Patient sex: M
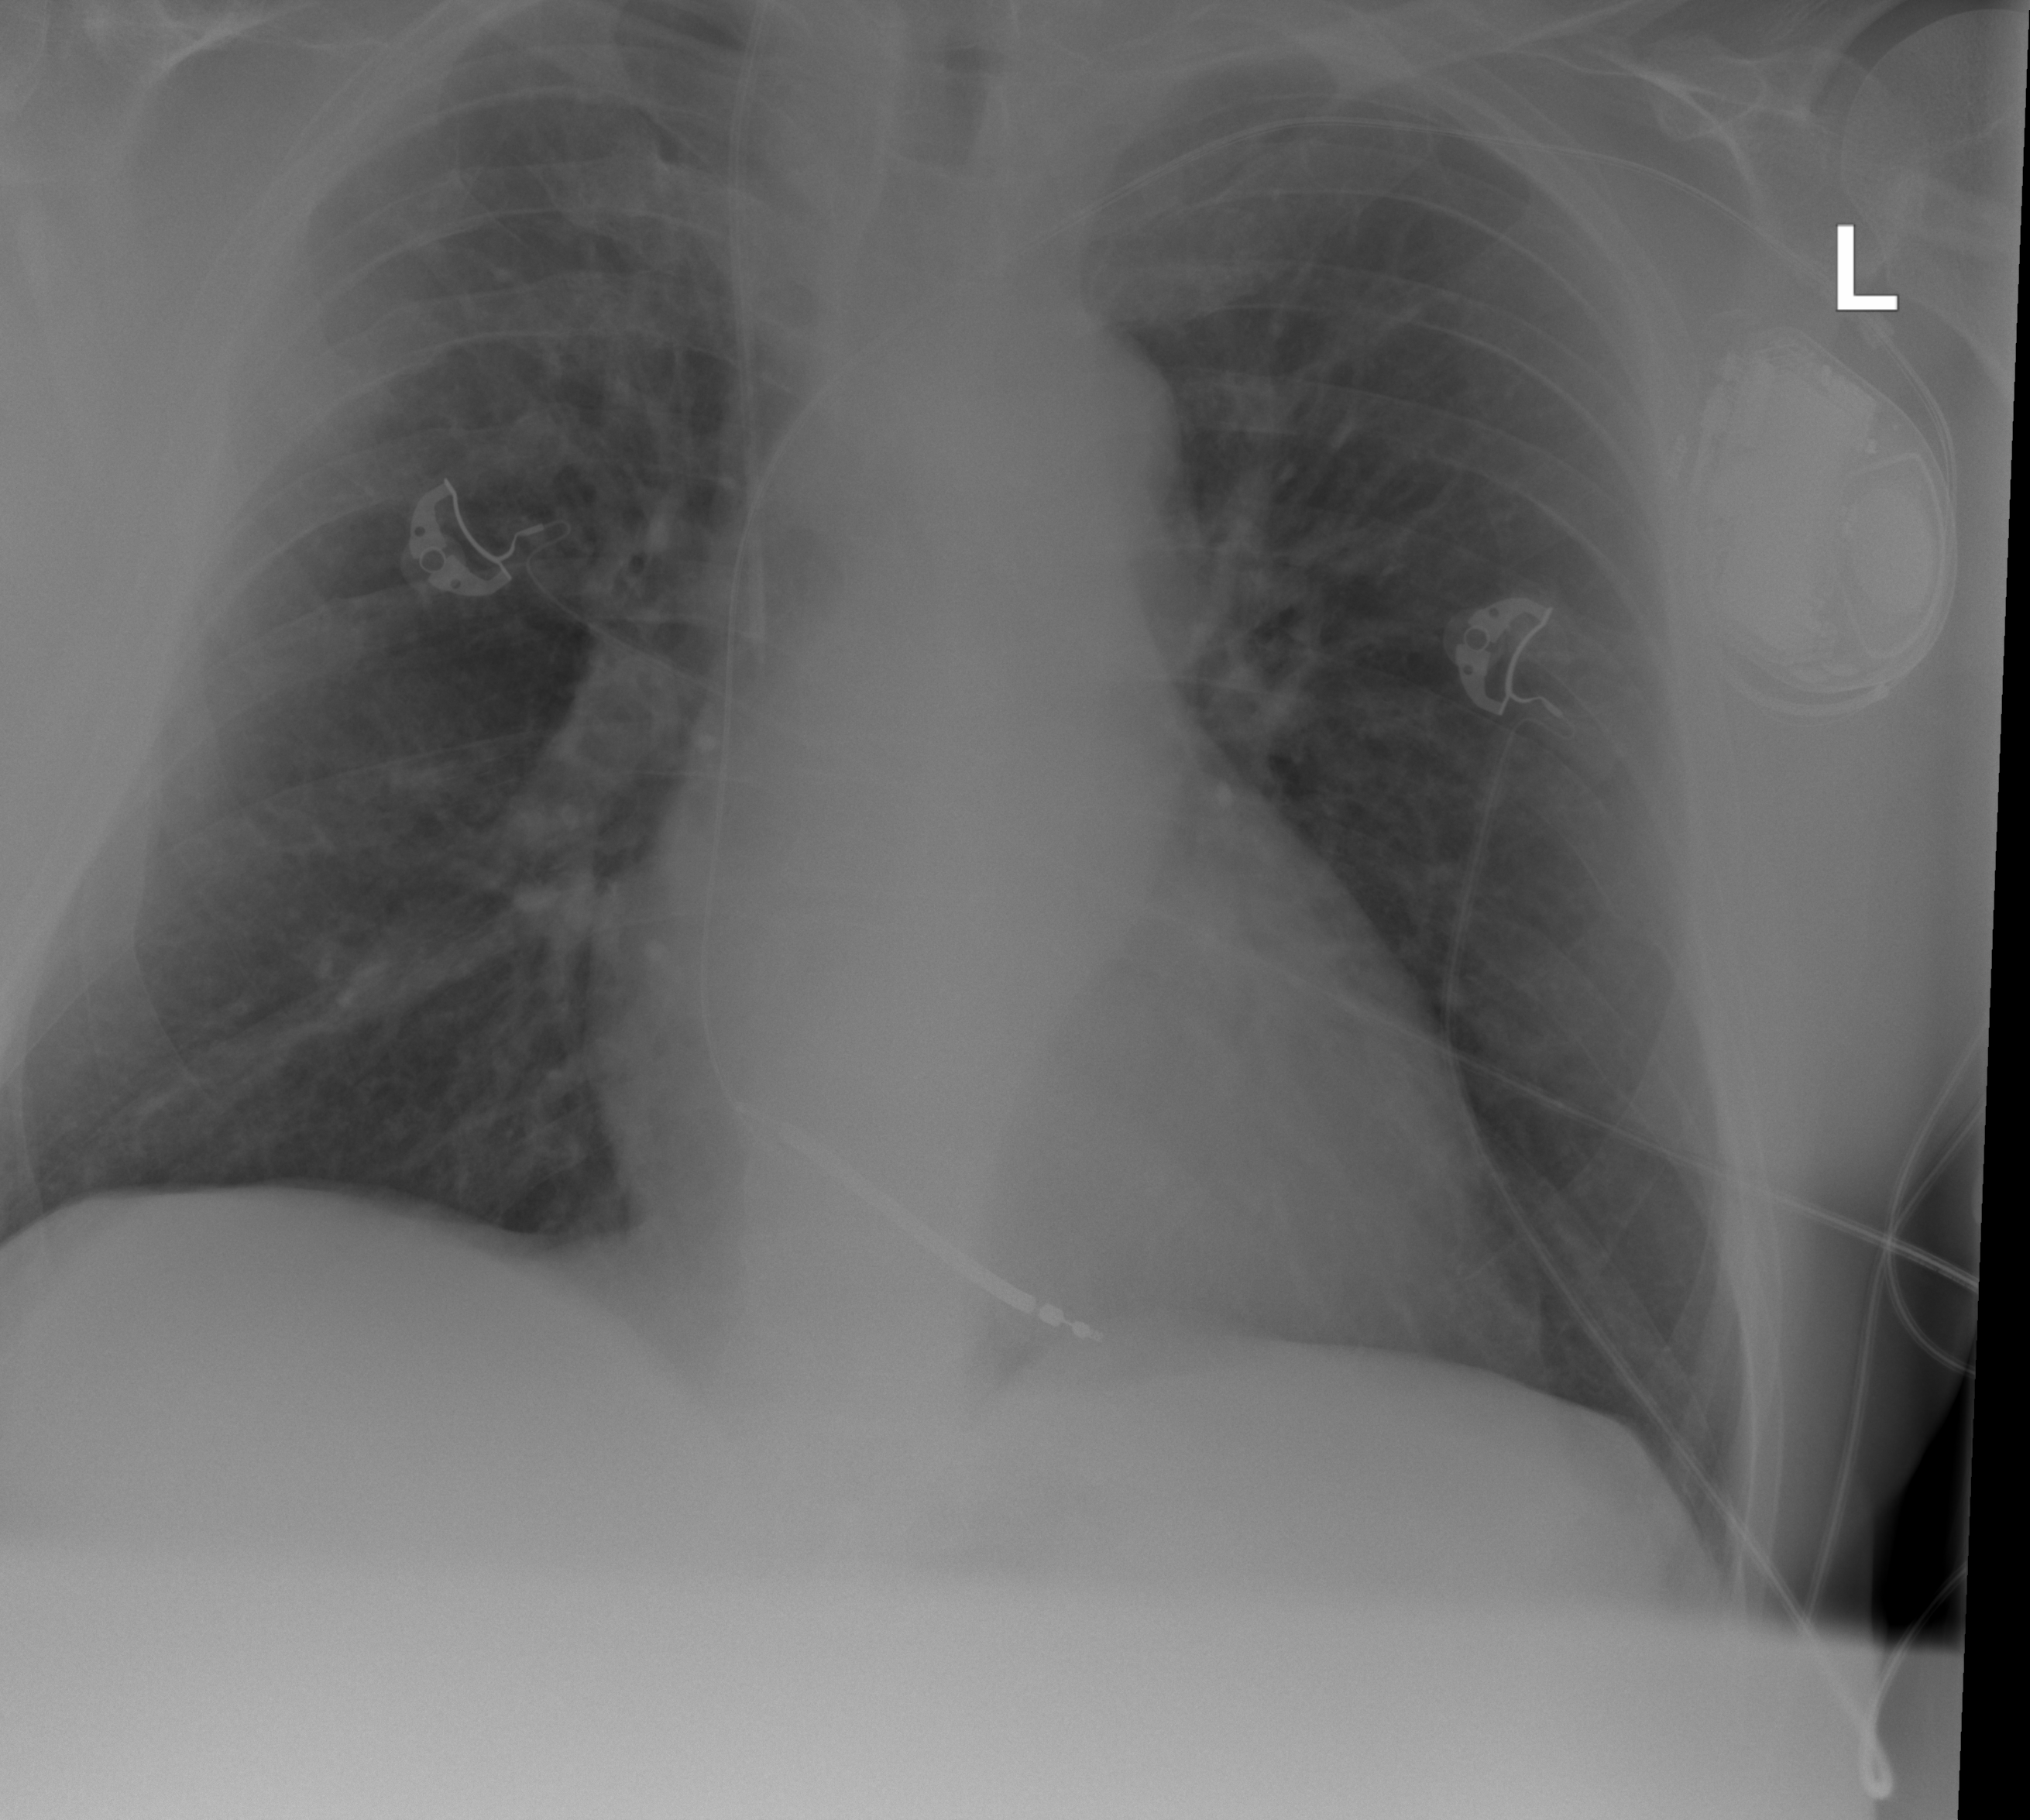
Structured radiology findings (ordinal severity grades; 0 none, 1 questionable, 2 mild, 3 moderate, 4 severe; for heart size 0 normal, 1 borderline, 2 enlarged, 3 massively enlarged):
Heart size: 1
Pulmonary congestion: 2
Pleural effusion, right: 0
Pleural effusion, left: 0
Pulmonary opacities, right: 0
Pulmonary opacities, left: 0
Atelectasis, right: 0
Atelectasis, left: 0